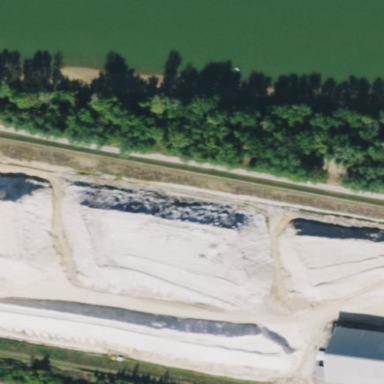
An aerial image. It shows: Quarry area.